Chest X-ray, AP view. Patient: 57 years old, sex M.
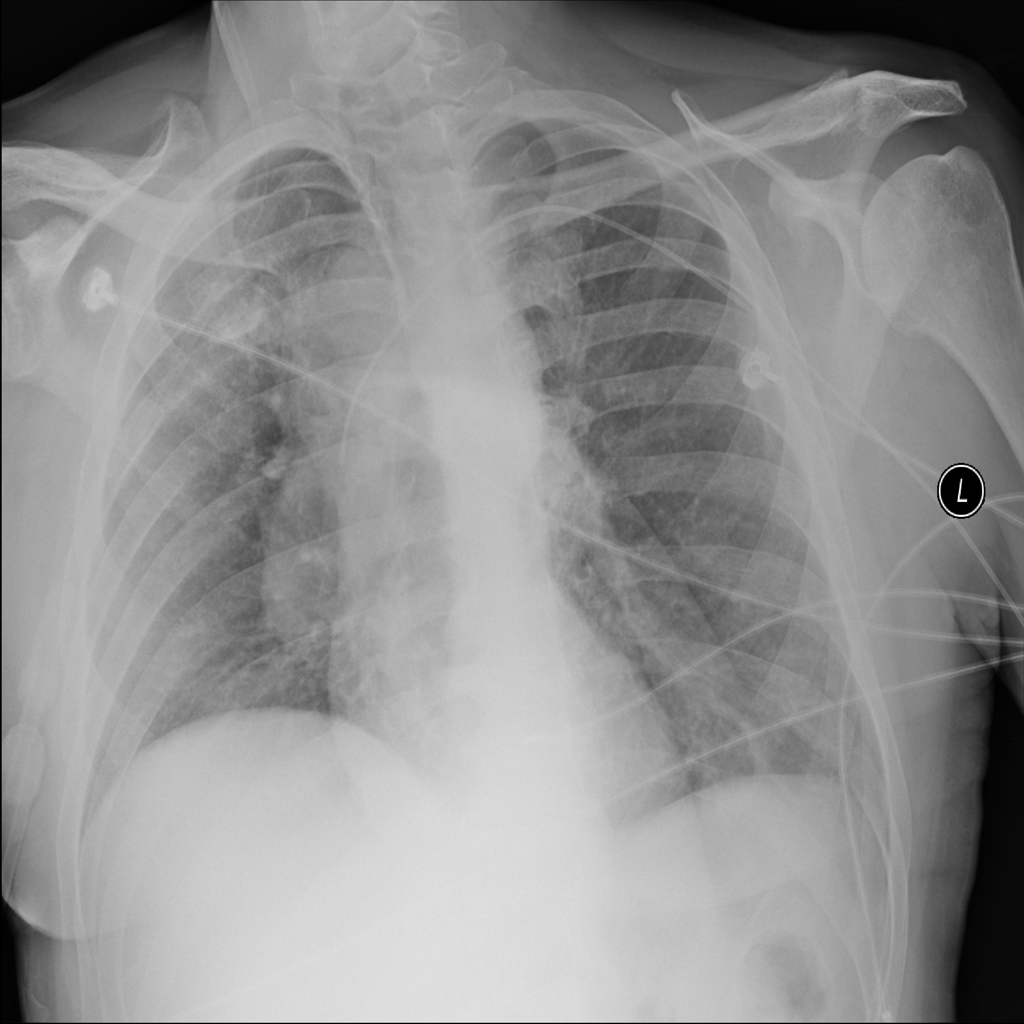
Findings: Mass